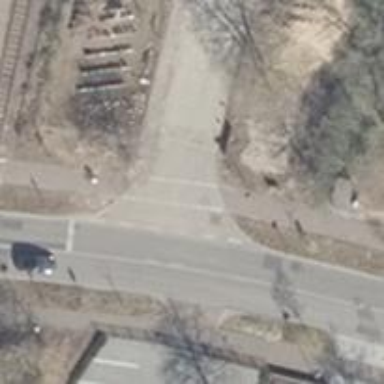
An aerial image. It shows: Road with "give way" sign.